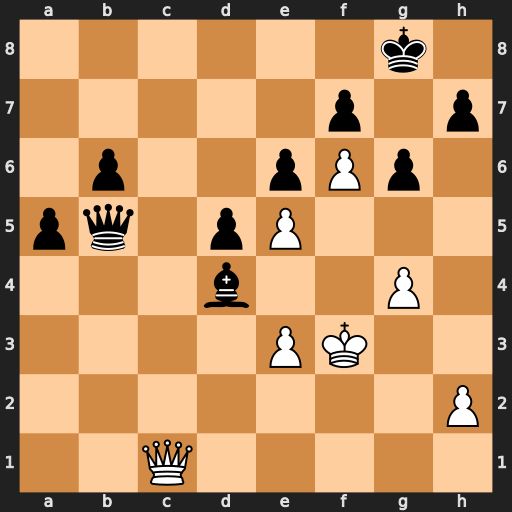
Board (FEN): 6k1/5p1p/1p2pPp1/pq1pP3/3b2P1/4PK2/7P/2Q5
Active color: w
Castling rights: -
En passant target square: -
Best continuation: Qc8+ Qe8 Qxe8#